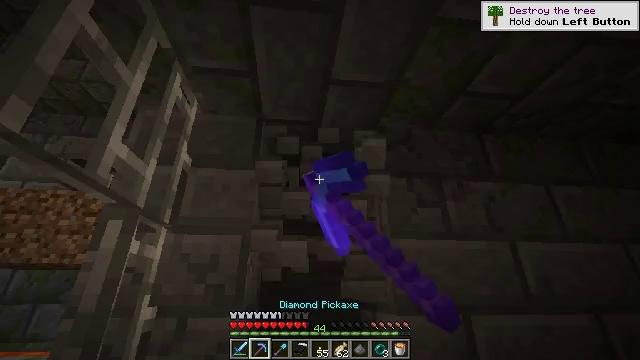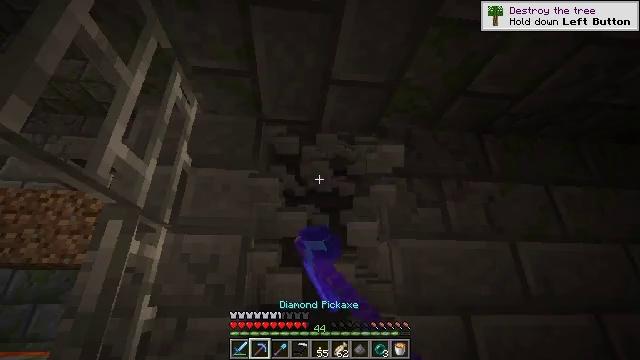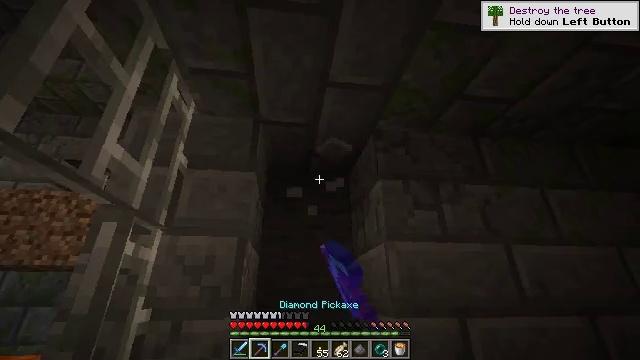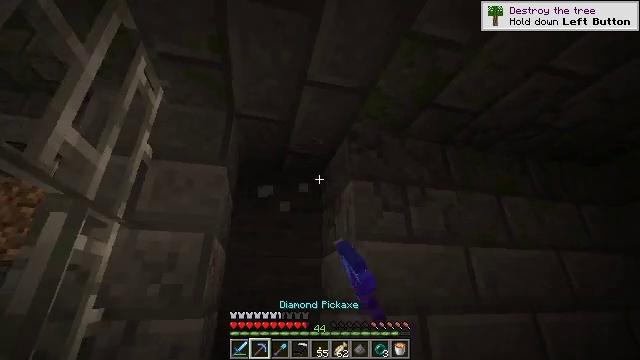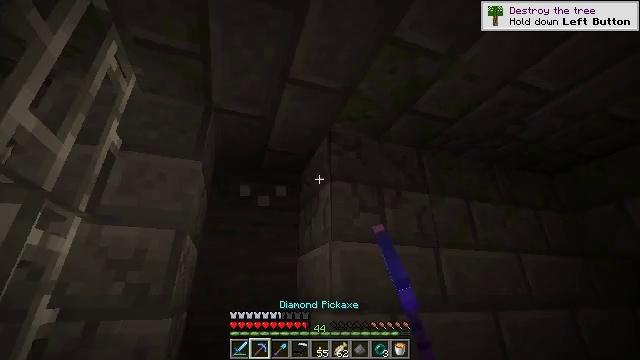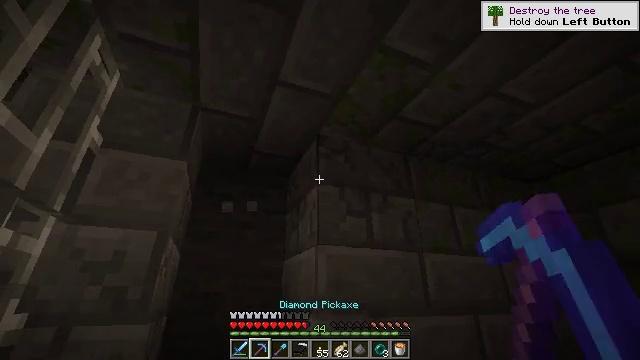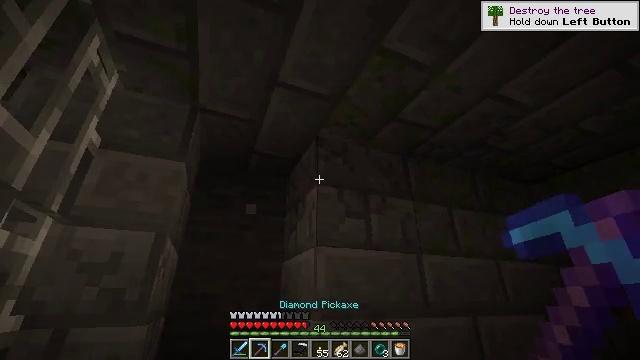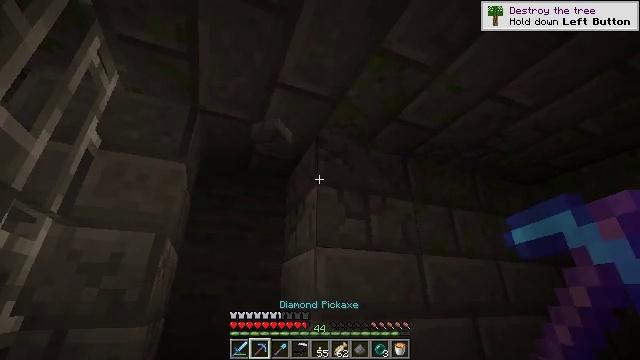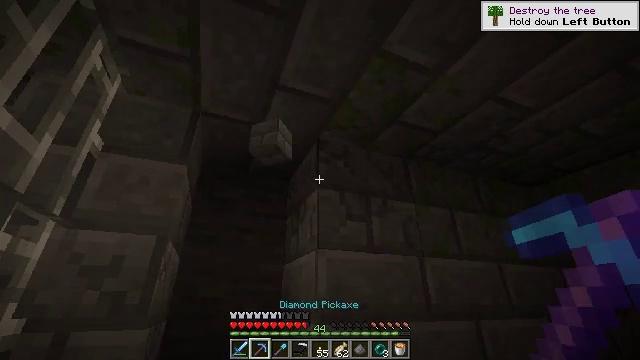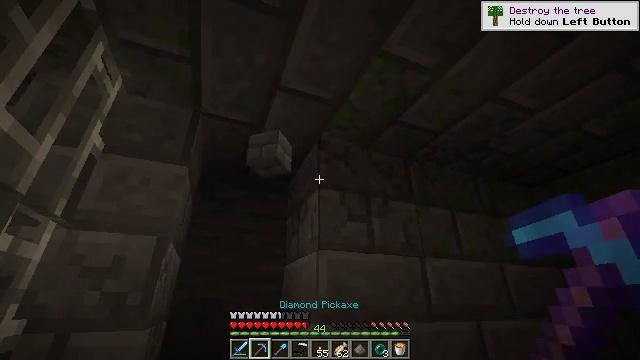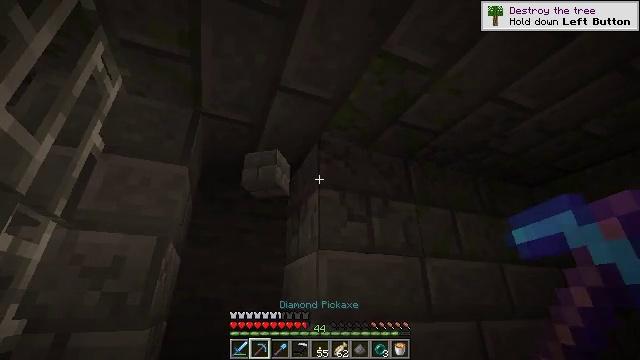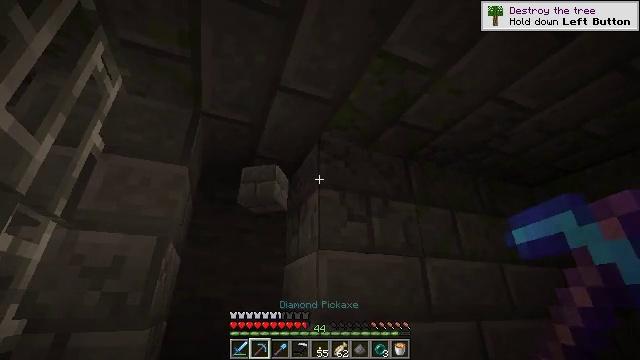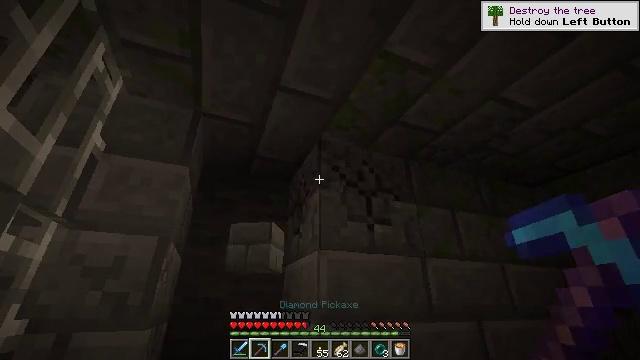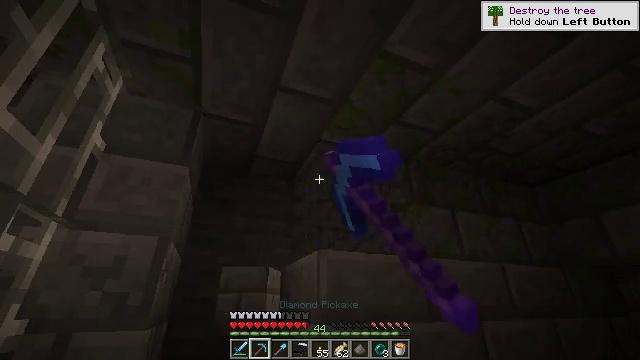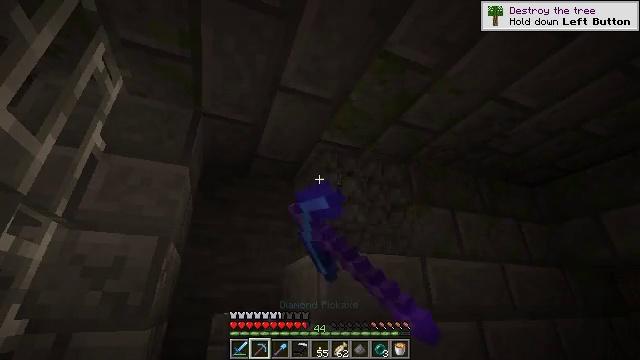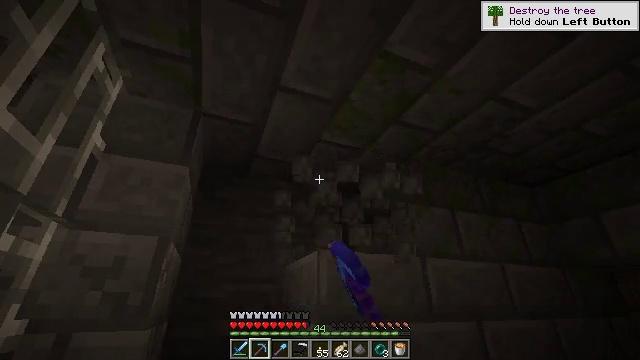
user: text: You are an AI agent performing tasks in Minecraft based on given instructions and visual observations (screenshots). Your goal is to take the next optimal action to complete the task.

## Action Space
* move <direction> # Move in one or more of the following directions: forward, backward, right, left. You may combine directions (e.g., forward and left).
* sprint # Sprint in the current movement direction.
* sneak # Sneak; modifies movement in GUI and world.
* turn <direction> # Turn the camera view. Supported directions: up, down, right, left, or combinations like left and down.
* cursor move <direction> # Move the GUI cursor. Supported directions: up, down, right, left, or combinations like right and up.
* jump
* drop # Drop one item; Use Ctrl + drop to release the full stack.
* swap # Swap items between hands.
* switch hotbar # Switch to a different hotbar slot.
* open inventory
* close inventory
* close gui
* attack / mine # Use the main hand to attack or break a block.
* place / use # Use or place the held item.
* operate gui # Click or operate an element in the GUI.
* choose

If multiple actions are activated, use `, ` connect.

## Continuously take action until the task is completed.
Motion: motion action
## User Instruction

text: Gather the cracked stone bricks from a structure.
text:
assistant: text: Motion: attack / mine
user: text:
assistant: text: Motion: no_op
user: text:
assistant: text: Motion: turn right
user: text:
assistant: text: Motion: turn right
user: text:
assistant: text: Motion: turn right
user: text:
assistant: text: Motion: no_op
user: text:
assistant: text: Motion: no_op
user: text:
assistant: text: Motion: no_op
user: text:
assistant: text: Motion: no_op
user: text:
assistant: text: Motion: no_op
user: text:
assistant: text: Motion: no_op
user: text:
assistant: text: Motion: attack / mine
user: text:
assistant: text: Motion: attack / mine
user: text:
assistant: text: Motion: attack / mine
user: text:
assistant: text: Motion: attack / mine
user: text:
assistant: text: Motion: attack / mine
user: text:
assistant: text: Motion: attack / mine
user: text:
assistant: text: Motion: attack / mine
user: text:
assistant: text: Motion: no_op